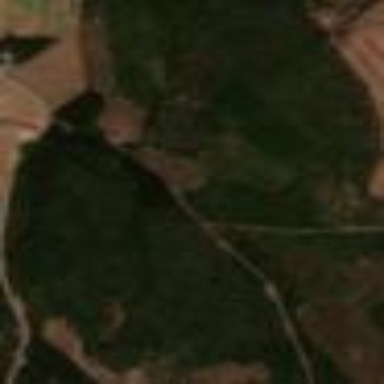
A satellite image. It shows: Woodland consisting mainly of needle-leaved trees.